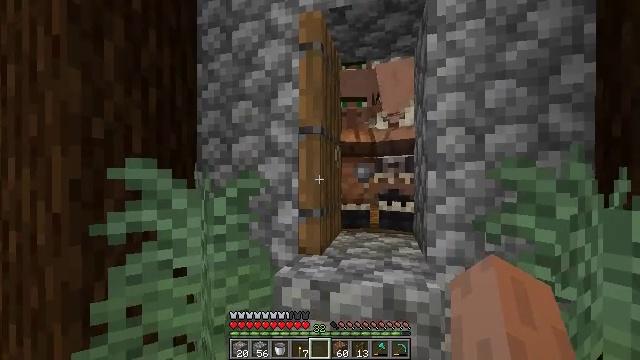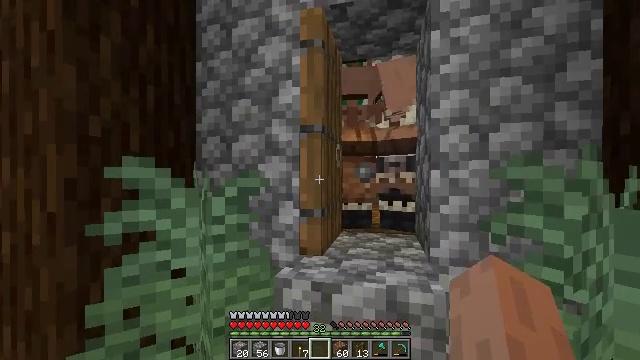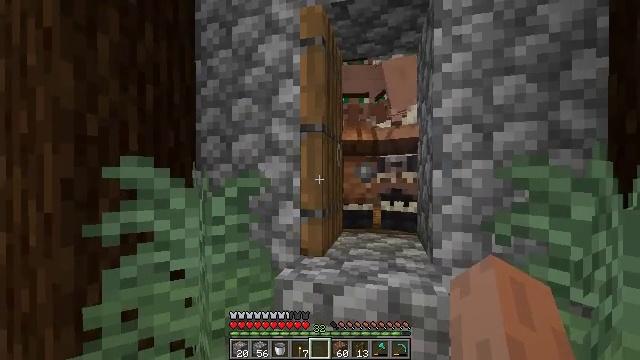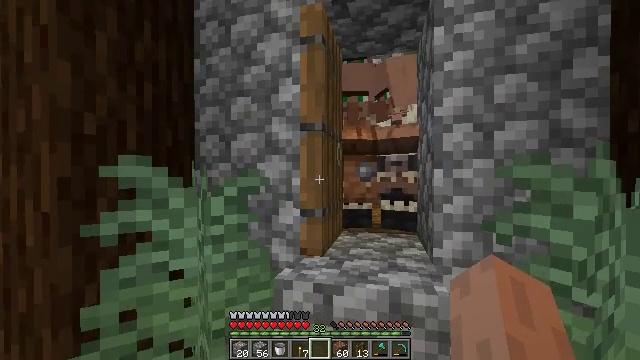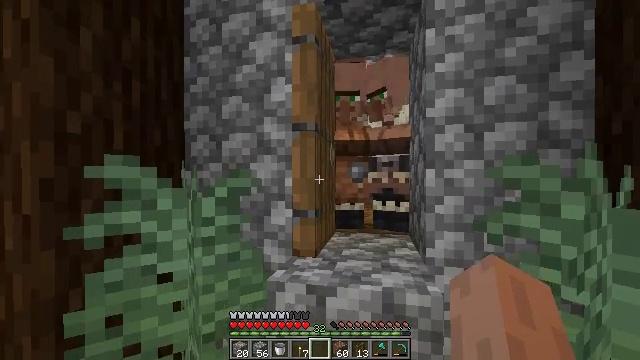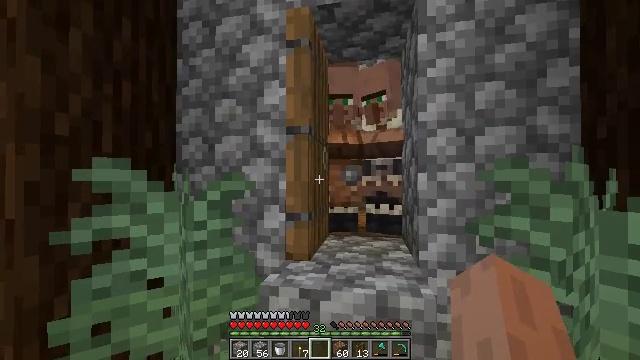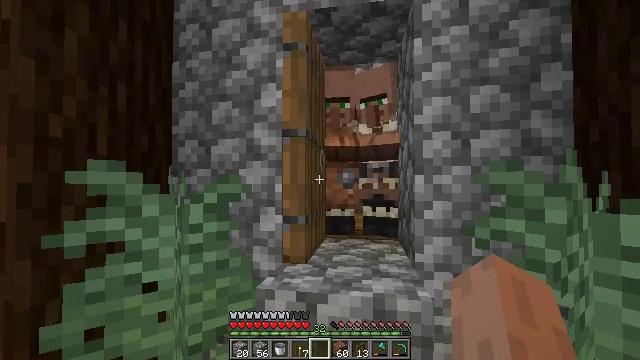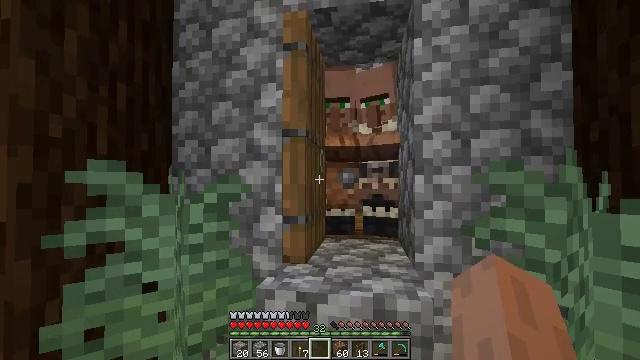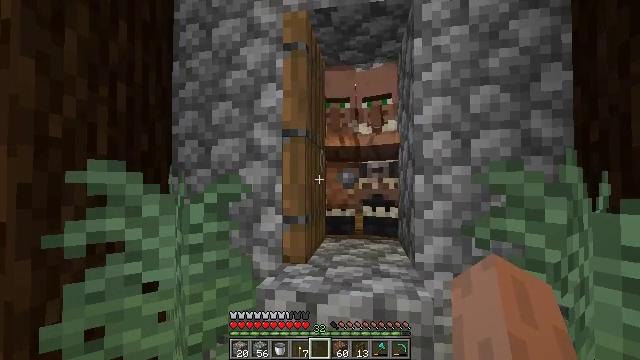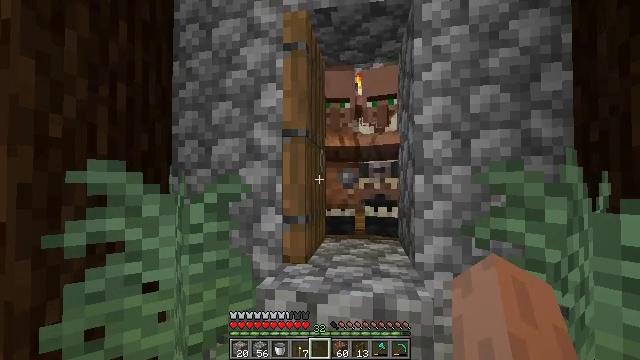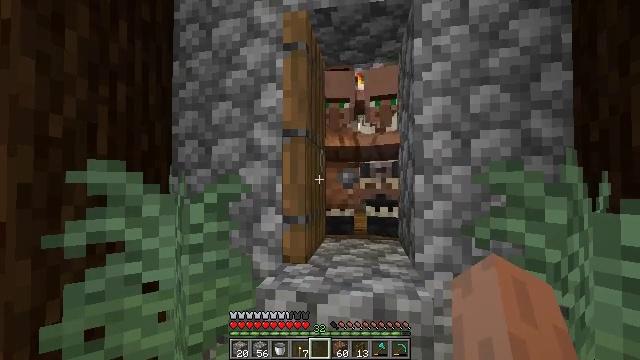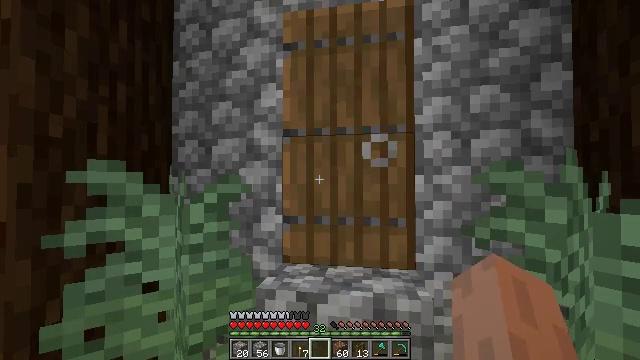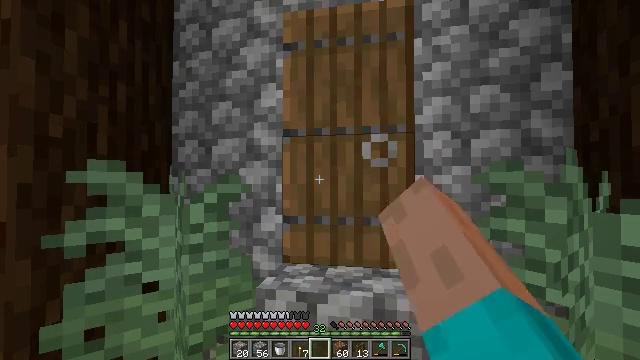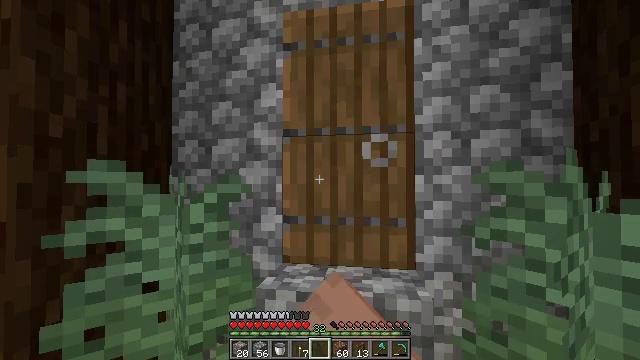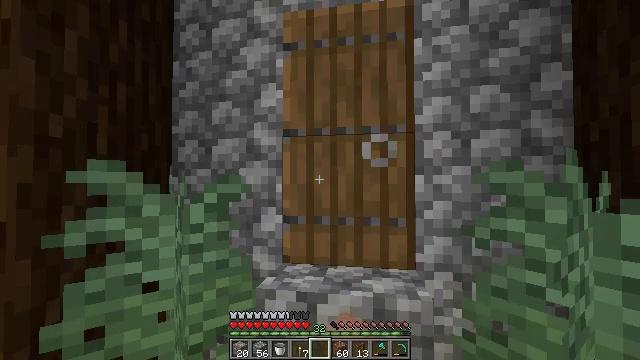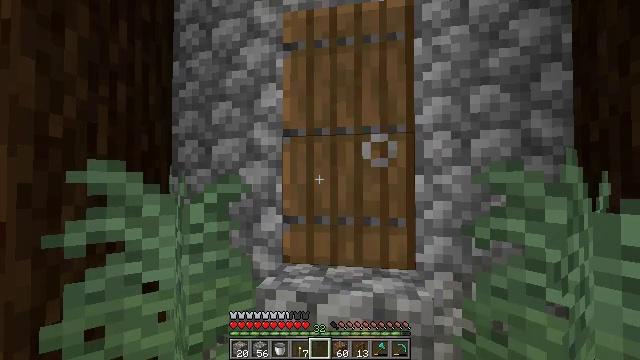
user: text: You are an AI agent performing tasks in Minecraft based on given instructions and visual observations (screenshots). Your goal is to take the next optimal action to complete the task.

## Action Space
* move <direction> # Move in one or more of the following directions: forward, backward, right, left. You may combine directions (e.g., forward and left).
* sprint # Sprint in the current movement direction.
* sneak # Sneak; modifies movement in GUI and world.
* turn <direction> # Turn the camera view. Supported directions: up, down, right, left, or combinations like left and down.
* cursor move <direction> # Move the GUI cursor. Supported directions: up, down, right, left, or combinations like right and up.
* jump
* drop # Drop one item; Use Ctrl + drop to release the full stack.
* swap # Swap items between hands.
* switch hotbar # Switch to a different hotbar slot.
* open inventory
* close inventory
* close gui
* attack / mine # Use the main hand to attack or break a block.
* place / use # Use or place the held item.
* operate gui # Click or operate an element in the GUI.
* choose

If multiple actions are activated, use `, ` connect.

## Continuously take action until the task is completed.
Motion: motion action
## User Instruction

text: Collect the composter for reuse.
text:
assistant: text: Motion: no_op
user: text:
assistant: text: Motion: no_op
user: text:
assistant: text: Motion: no_op
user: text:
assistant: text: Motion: turn right
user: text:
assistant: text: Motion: turn right
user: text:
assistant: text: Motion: no_op
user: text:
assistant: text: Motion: no_op
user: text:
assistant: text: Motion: no_op
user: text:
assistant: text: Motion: no_op
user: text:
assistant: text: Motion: no_op
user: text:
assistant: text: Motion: use / place
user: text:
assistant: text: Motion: use / place
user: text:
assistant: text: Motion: use / place
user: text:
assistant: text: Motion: no_op
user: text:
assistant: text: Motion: no_op
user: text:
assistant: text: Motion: no_op
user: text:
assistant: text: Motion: no_op
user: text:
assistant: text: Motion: no_op
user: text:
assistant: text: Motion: no_op
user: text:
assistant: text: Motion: no_op
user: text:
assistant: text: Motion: no_op
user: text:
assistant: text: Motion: no_op
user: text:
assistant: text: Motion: no_op
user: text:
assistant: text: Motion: no_op
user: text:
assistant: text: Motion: no_op
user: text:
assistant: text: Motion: no_op
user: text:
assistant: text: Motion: no_op
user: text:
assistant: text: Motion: no_op
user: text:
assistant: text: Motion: no_op
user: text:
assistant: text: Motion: no_op